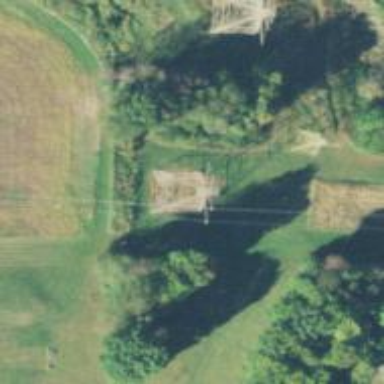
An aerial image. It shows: Lattice structure tower used for power transmission.